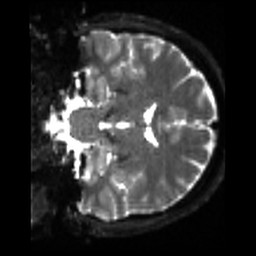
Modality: sbref
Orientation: coronal
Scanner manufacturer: siemens
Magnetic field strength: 3 T
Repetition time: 4 s
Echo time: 0.0594 s